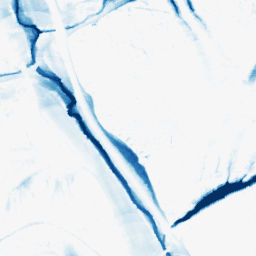
Category: morphological
Decomposition family: morphological_ellipse
Decomposition parameters: operation: closing
width: 20
height: 50
Upsampling method: sinc_hamming
Upsampling parameters: scale: 2
kernel_size: 16
Upsampling scale: 2